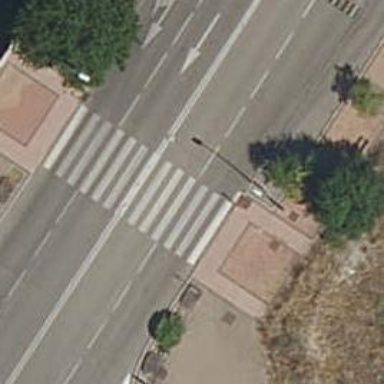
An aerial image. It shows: Uncontrolled crossing on the road.